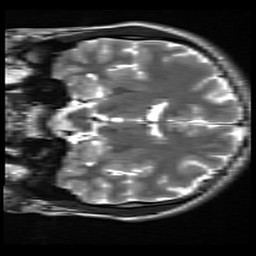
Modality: inplaneT2
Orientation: coronal
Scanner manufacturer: siemens
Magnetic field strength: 3 T
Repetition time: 7.02 s
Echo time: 0.069 s